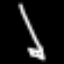
Label: pencil